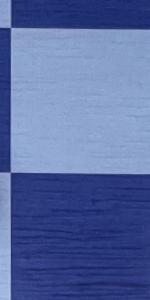
Label: Empty